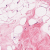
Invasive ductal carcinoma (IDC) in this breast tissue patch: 0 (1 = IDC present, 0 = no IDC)